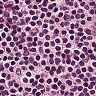
Metastatic tissue present: no